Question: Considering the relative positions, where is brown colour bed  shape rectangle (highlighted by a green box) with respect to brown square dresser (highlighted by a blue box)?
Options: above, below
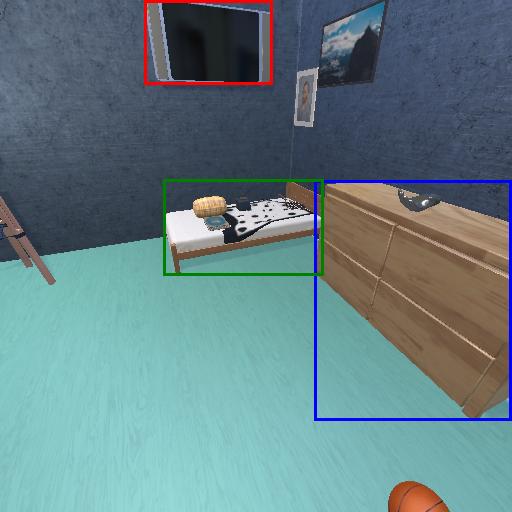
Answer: above